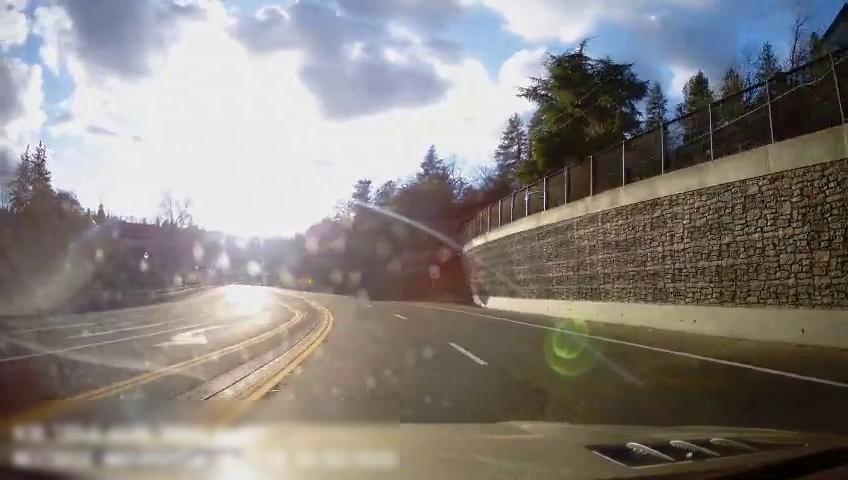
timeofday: Day
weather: Sunny
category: Drivable Space
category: Lanes | Current Lane
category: Lanes | Opposite Lane
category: Lanes | Opposite Lane
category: Lanes | Opposite Lane
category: Lanes | Current Lane
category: Lanes | Alternate Lane
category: Lanes | Opposite Lane
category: Lanes | Opposite Lane
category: Lanes | Opposite Lane
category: Traffic | Signs